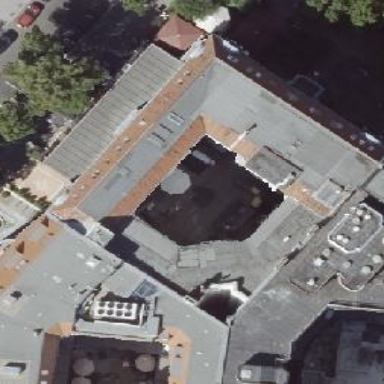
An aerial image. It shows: Residential building with flat roof.